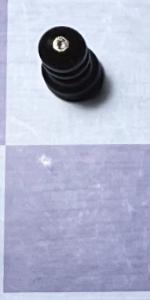
Label: Empty